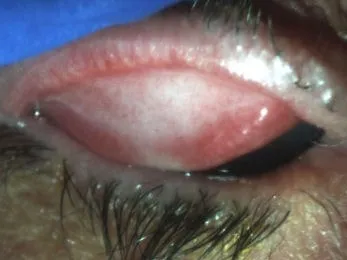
Subepithelial fibrosis of the right superior palpebral conjunctiva.
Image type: medical_photograph (oral_photograph)